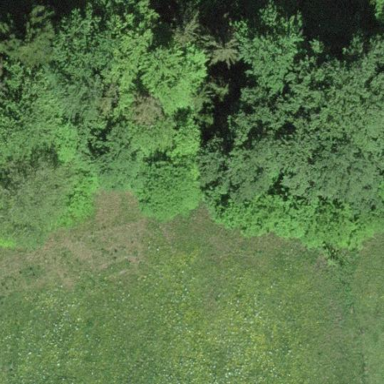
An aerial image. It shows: Forest area.